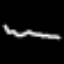
Label: squiggle